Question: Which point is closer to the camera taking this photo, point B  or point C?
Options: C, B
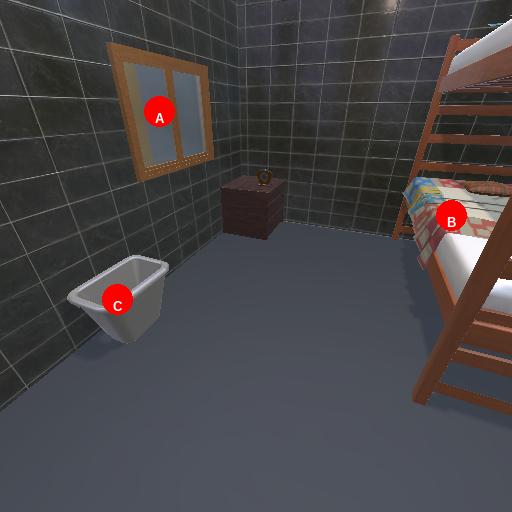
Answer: C